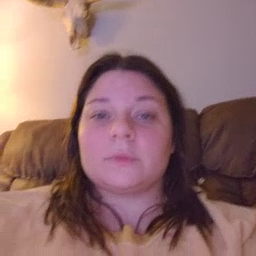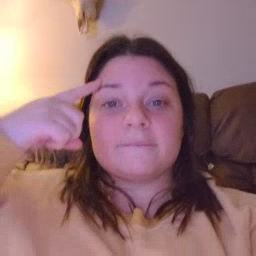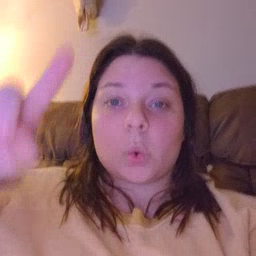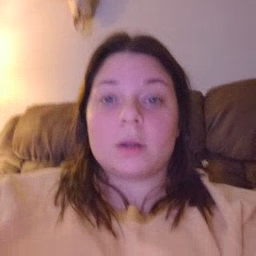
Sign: for